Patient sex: F
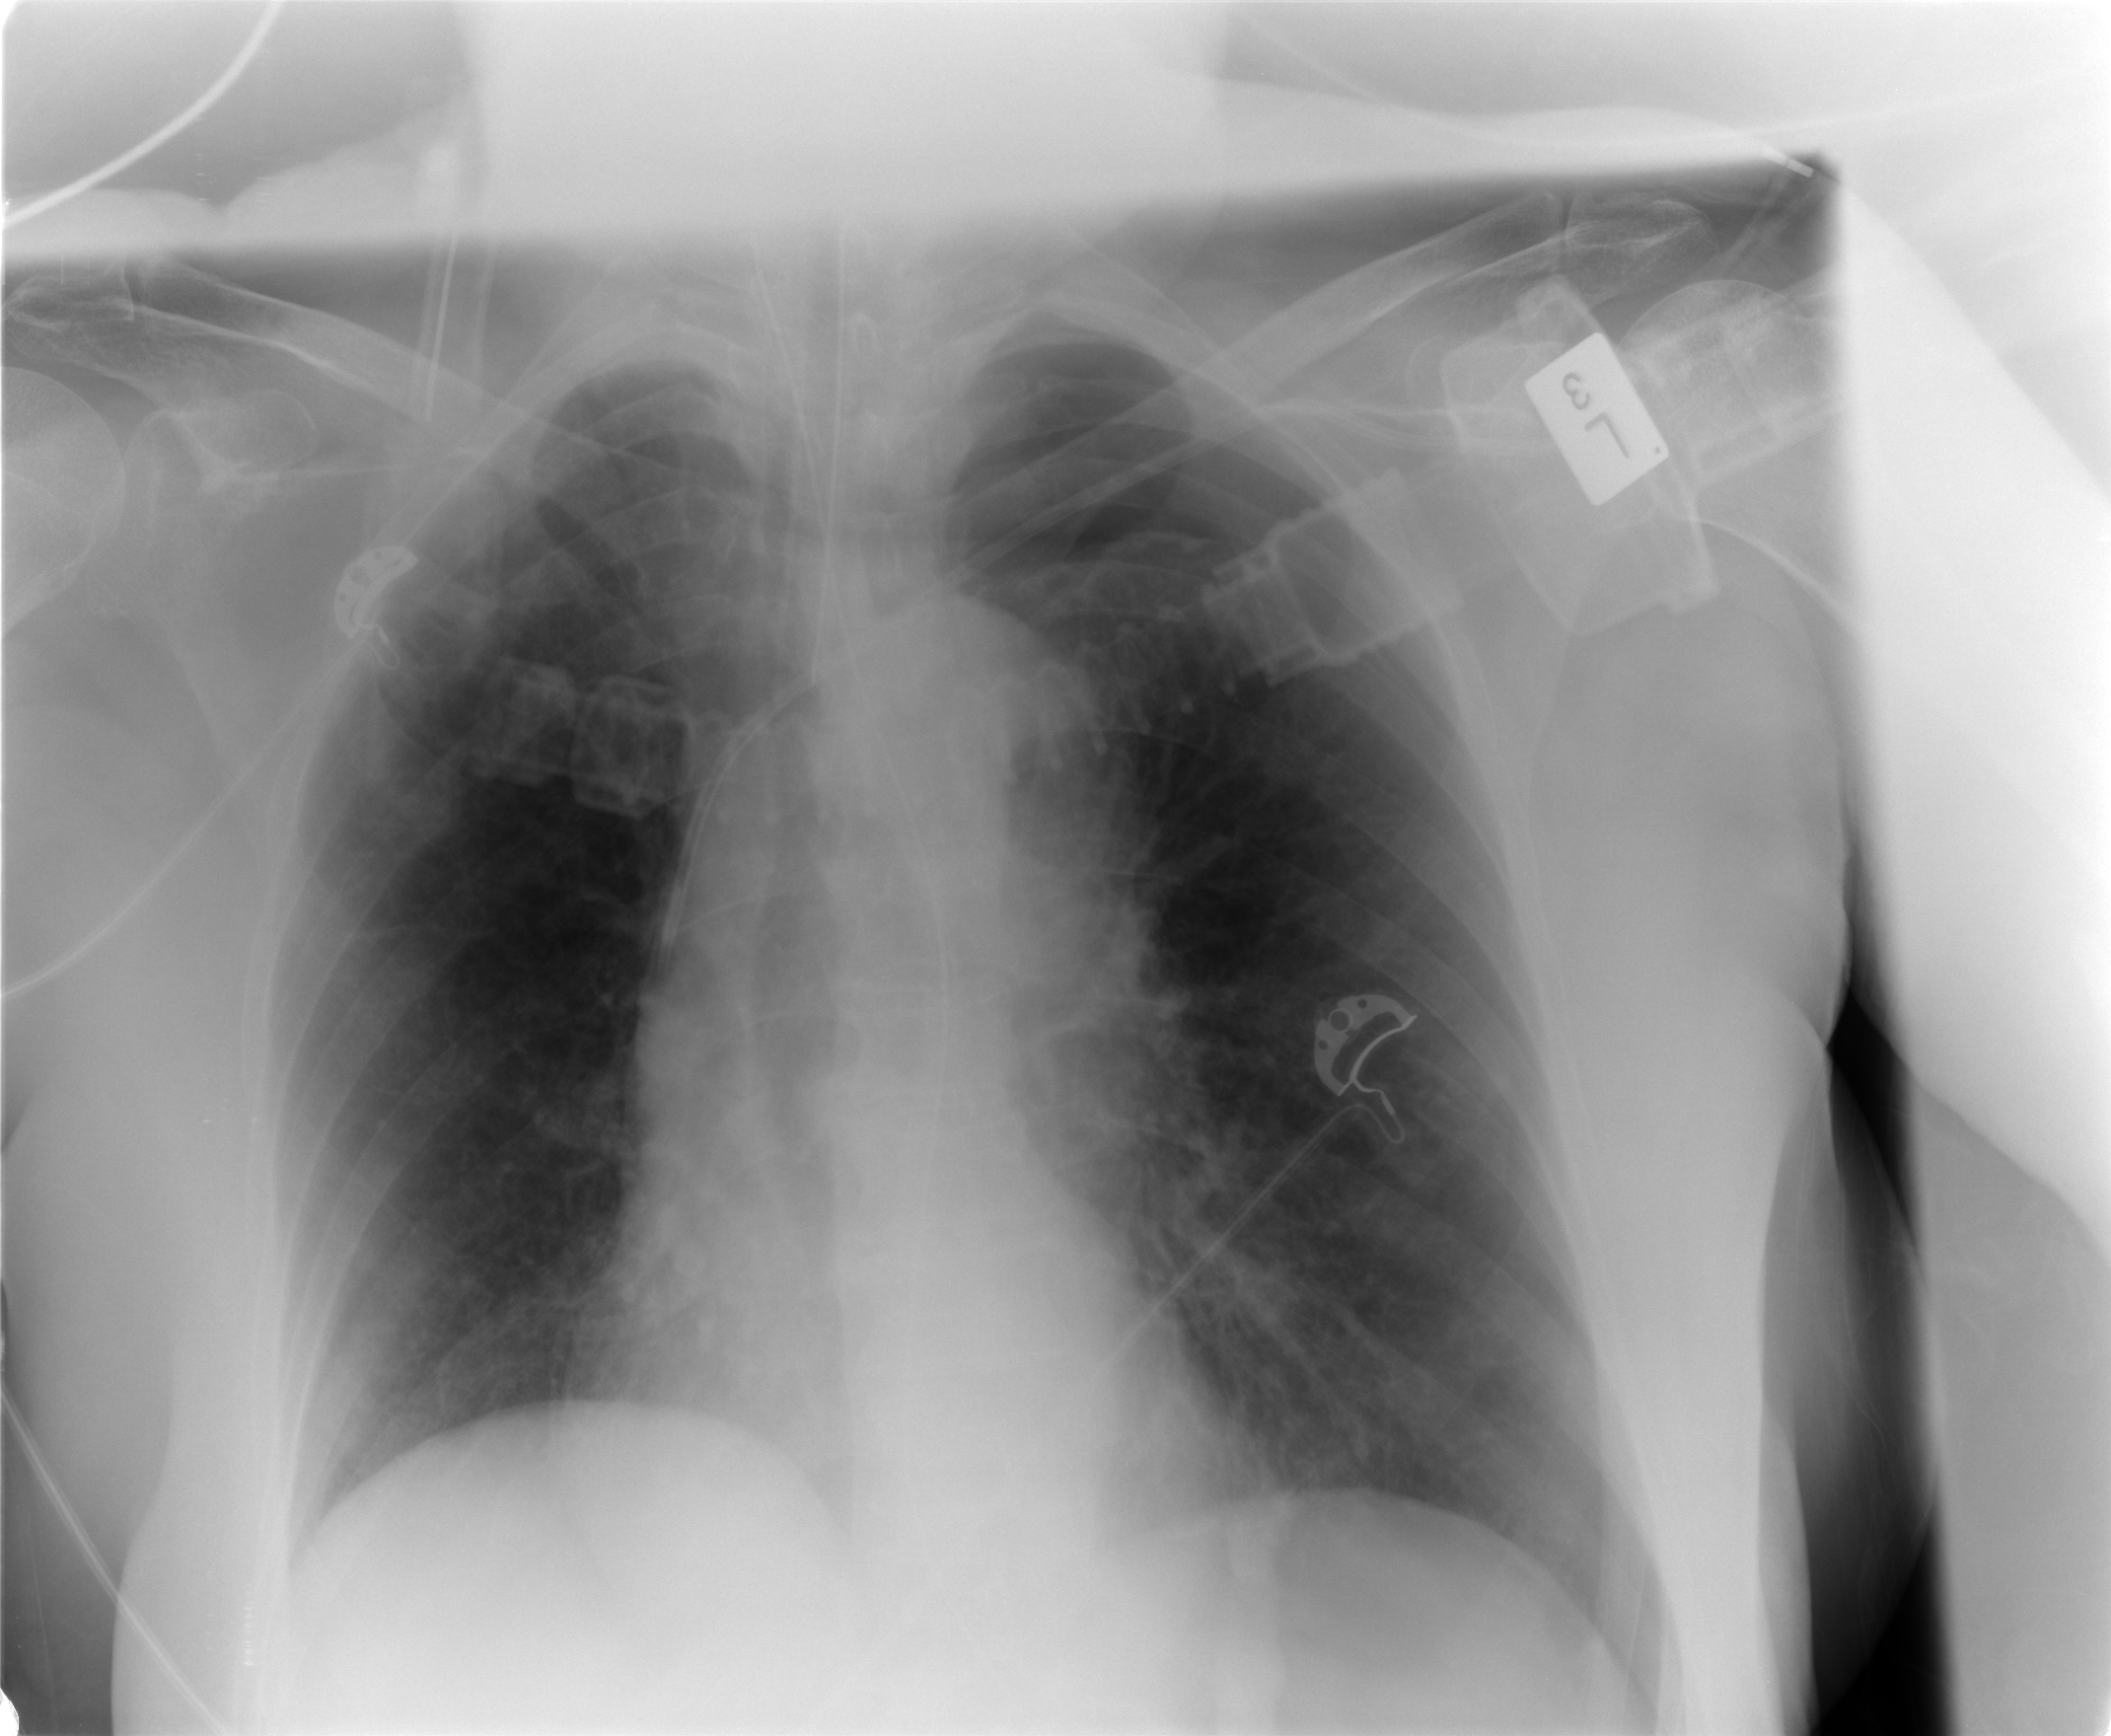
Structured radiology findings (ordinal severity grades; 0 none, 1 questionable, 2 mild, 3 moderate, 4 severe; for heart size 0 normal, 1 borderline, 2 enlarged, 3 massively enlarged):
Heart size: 0
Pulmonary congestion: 1
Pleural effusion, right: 0
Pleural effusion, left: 0
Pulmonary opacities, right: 0
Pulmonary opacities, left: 0
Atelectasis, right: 0
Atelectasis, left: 0